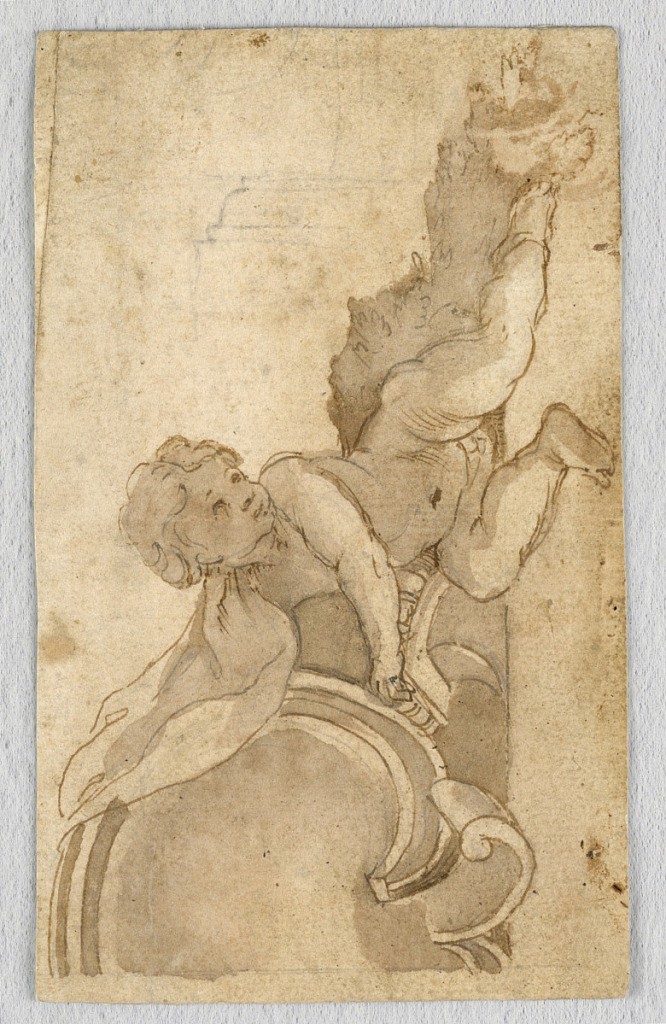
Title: Project for a crest
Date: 1700–1750
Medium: Pen and brown ink with brown wash and traces of graphite Support: off-white paper on secondary paper support
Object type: Drawing
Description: The right half of a broken pediment is shown. A boy seated before the cornice holds a standing escutcheon. A garland drags behind him. Rough sketch of the base of a column, pencil; vertically.